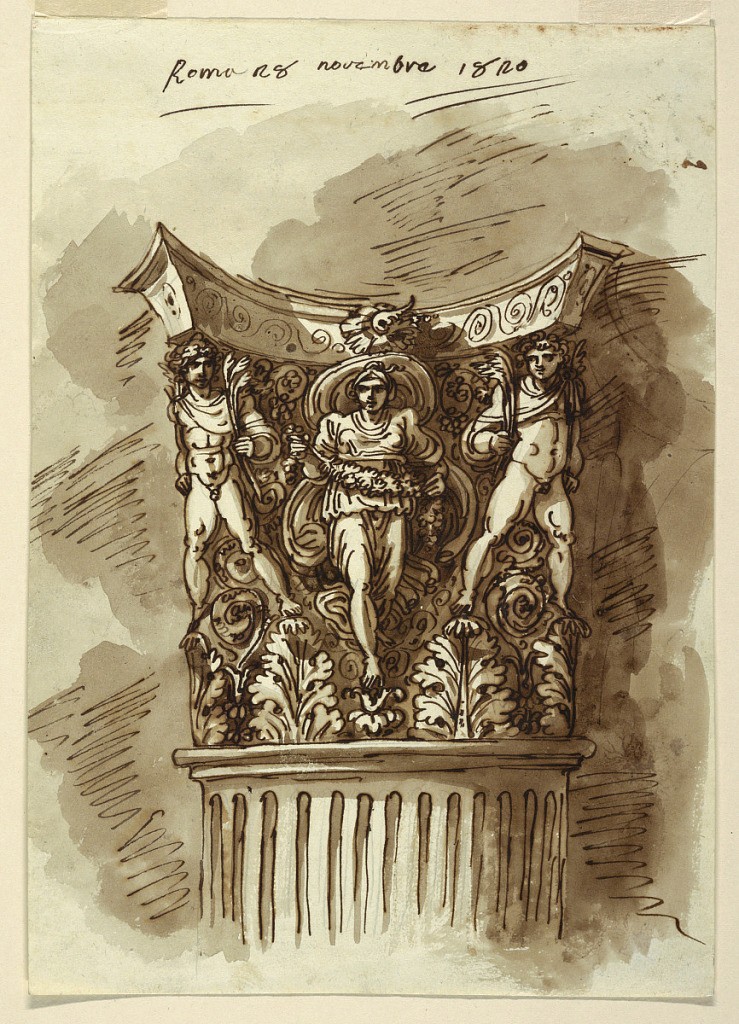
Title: Capital
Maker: Felice Giani, Italian, 1758–1823
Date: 1820
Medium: Graphite, pen and ink, brush and watercolor on paper
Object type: Drawing
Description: At center, a girl with a garland above a small chalice. The projecting abacus is supported by boths with branches standing upon acanthus leaves.